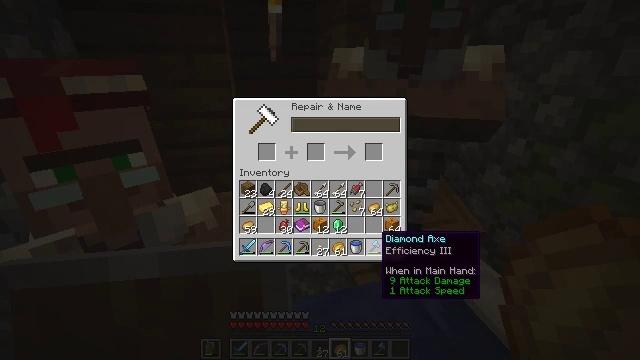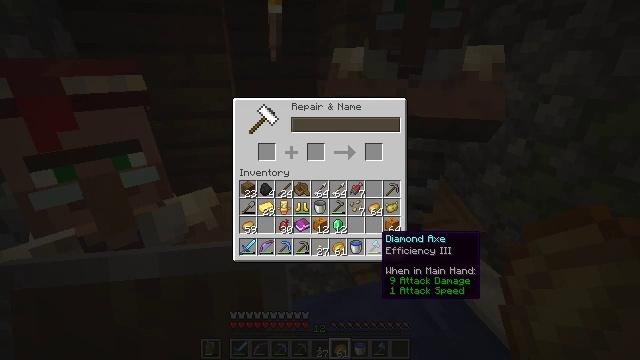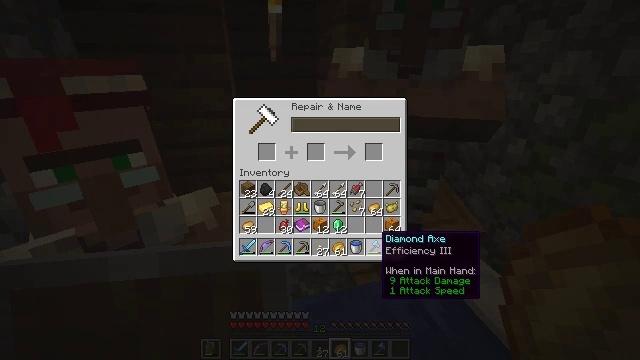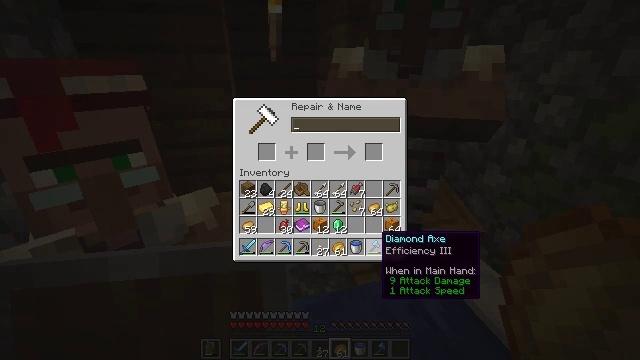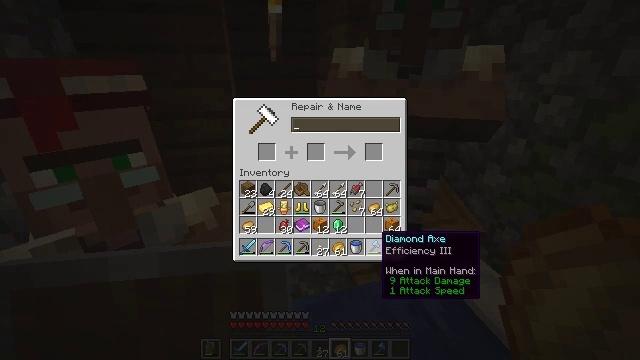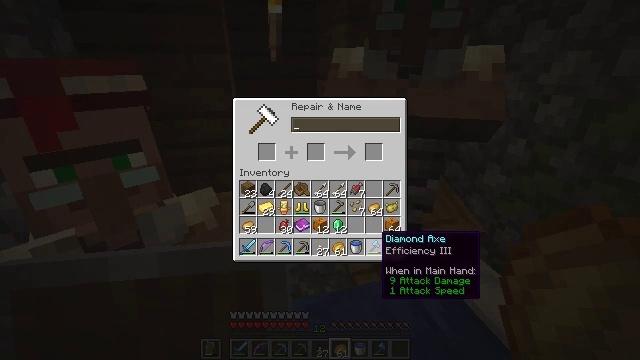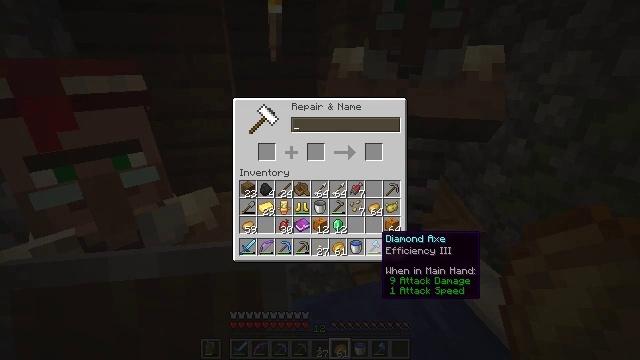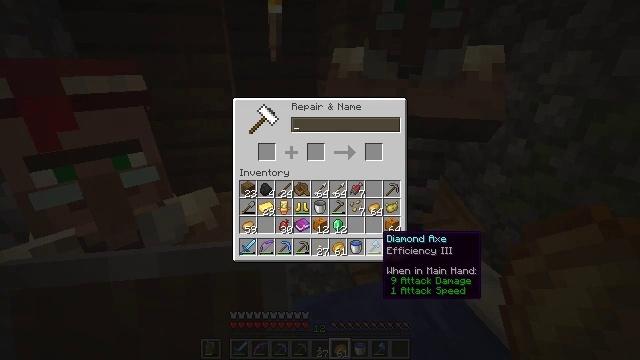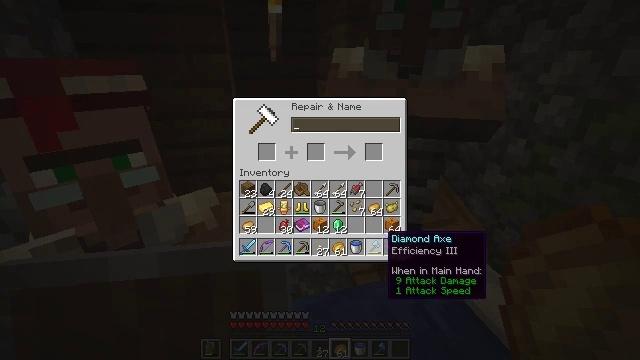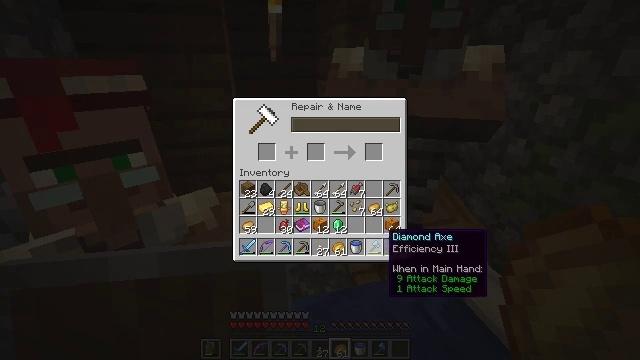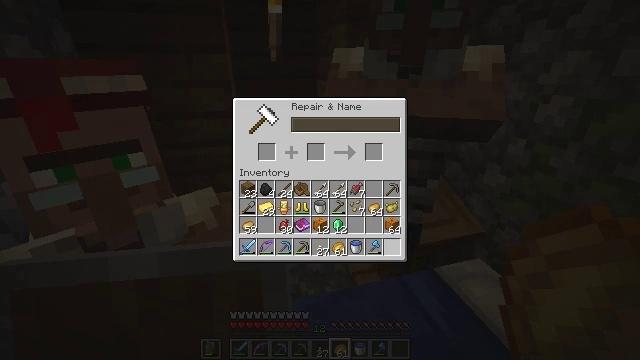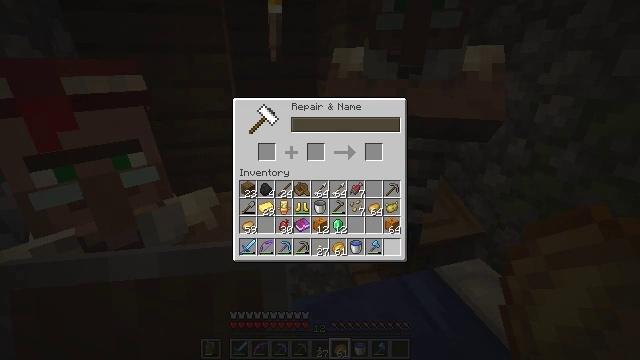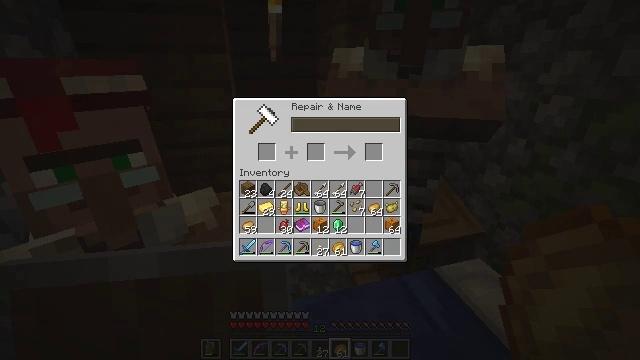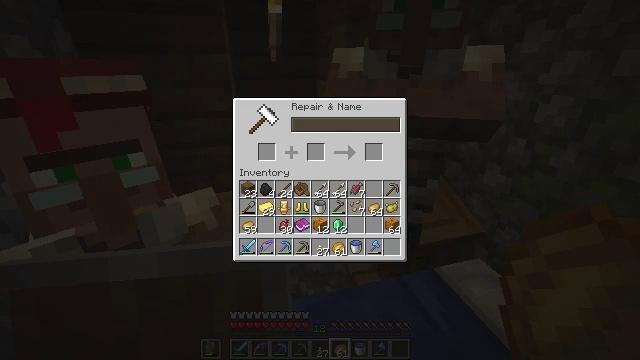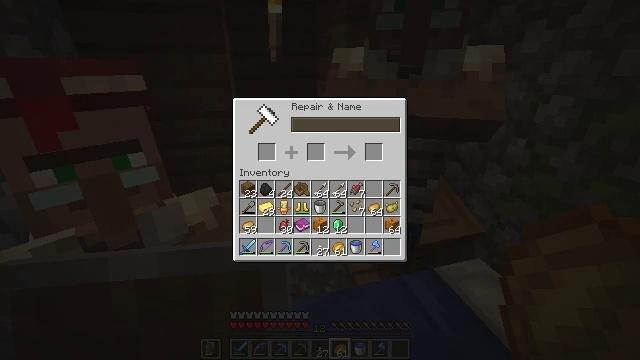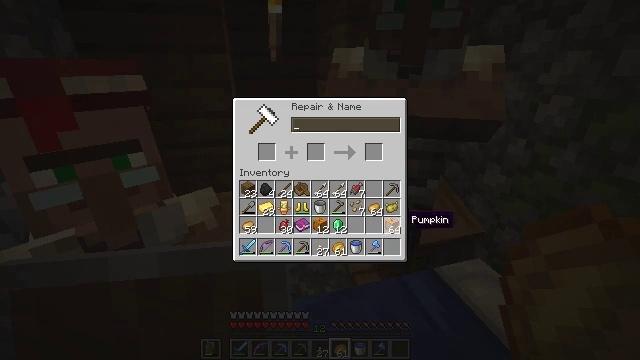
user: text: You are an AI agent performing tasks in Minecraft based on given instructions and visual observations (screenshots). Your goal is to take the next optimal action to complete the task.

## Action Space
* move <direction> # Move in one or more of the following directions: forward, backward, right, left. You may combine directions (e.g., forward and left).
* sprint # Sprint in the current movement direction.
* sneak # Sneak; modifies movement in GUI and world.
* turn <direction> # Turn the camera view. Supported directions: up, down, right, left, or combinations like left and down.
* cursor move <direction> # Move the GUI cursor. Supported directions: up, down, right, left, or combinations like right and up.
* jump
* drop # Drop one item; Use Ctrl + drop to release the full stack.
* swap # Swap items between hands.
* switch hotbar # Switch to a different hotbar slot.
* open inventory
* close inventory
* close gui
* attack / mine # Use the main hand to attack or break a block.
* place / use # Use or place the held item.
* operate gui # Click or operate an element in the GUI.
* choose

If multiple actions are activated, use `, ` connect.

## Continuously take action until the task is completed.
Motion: motion action
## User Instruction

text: Make a melon using melon slices.
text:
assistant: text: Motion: no_op
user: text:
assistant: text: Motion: no_op
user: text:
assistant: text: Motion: no_op
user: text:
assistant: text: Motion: no_op
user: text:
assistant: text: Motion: no_op
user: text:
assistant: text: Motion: no_op
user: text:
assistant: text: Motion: no_op
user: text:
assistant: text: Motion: no_op
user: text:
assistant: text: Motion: no_op
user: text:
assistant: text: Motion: no_op
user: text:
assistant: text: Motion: cursor move right
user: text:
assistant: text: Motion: no_op
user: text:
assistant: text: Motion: no_op
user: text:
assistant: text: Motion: no_op
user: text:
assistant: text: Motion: no_op
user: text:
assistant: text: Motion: no_op
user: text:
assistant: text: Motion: no_op
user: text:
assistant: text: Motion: no_op
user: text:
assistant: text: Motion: no_op
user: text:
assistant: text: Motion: close gui
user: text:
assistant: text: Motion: no_op
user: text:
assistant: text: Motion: turn left, open inventory
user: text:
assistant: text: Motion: open inventory
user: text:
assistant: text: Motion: no_op
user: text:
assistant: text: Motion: no_op
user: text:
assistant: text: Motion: cursor move up
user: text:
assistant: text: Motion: cursor move up
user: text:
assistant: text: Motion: cursor move right and up
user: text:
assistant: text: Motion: no_op
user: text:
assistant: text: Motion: no_op